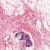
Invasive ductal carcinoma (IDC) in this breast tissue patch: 0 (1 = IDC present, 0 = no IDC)